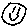
Label: smiley face